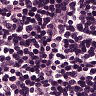
Metastatic tissue present: no